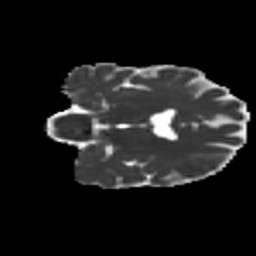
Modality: MD
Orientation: coronal
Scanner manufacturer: siemens
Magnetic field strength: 3 T
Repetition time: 9.2 s
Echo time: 0.084 s